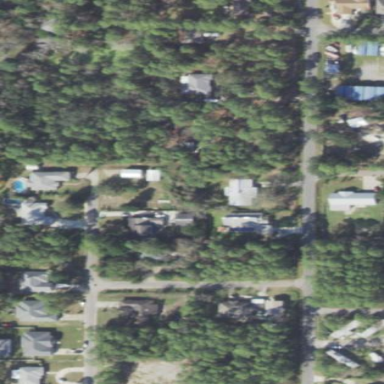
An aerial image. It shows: This residential area consists of single-family homes.